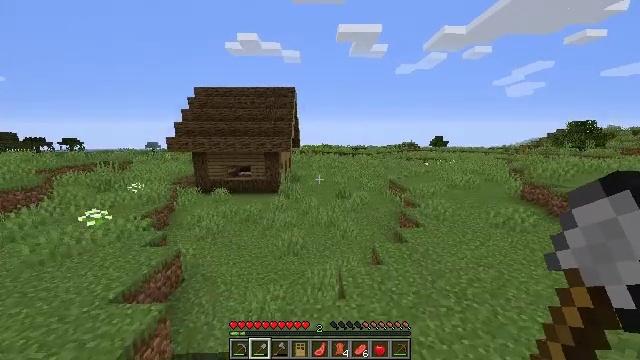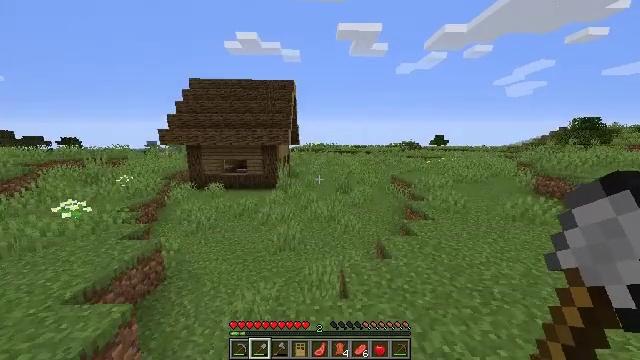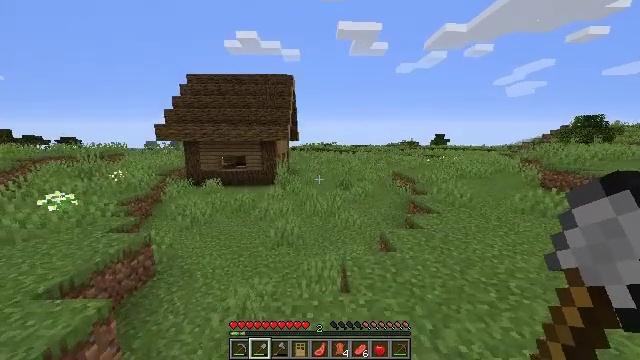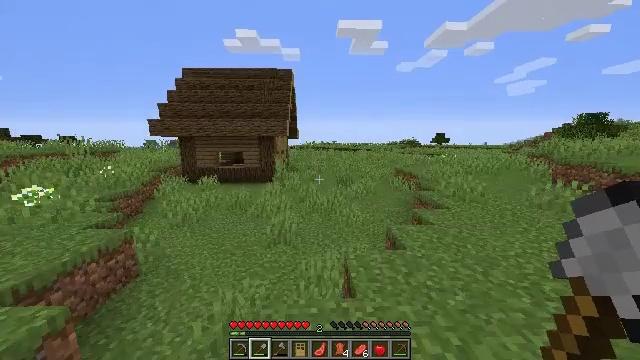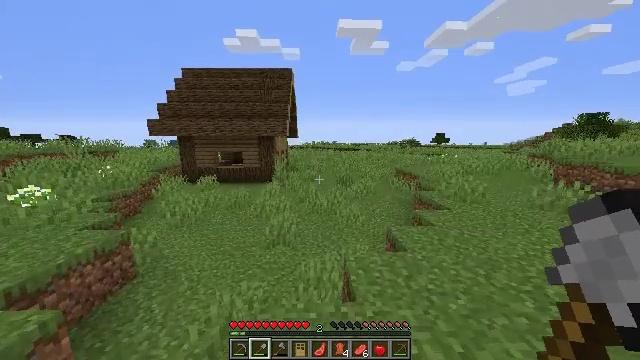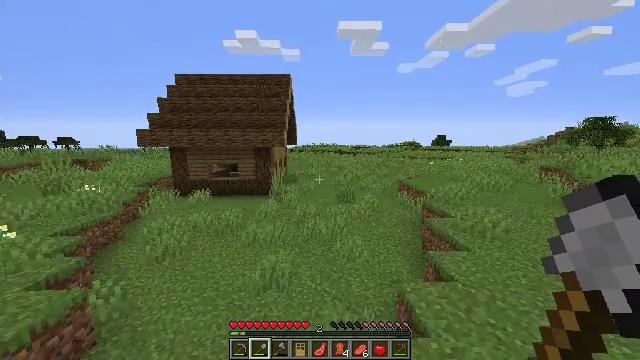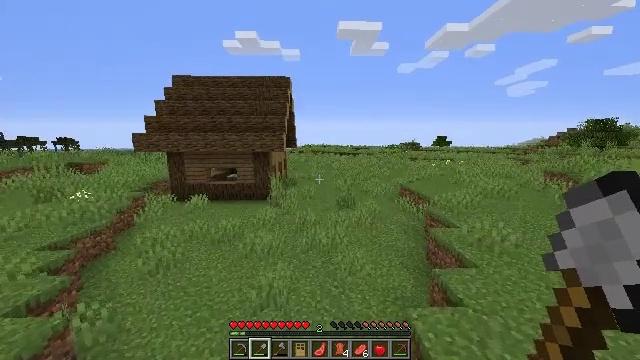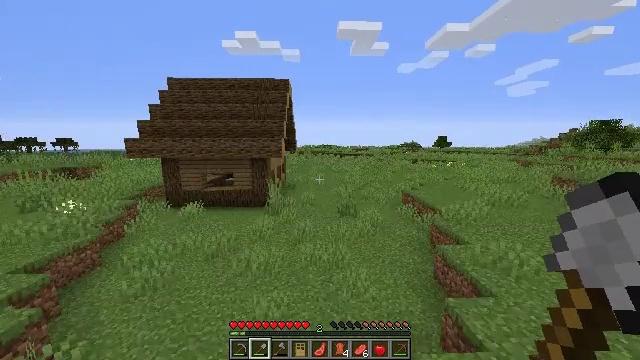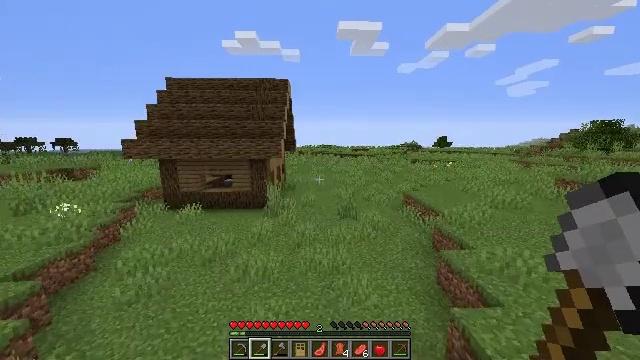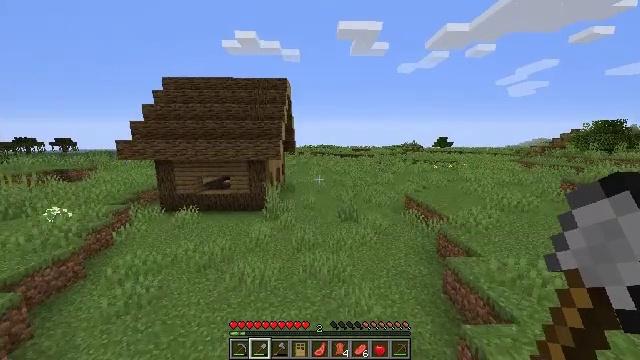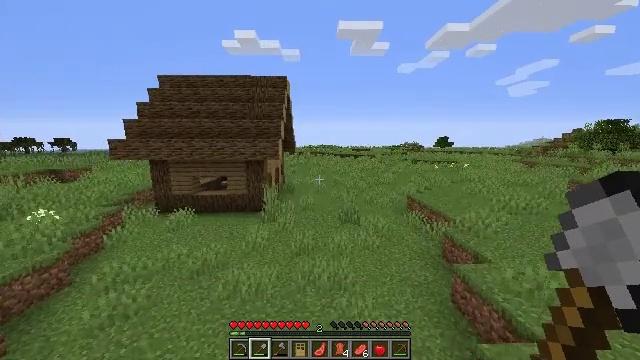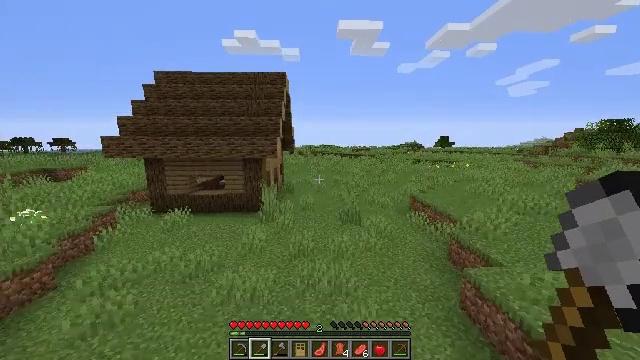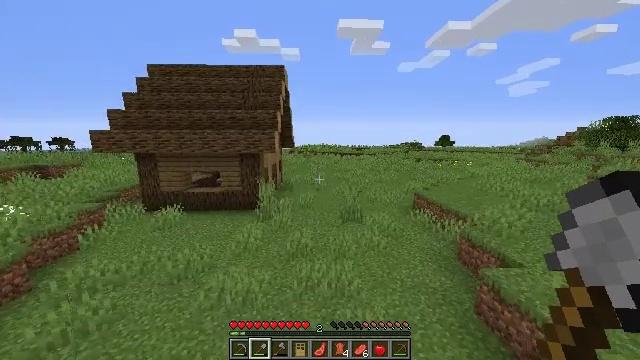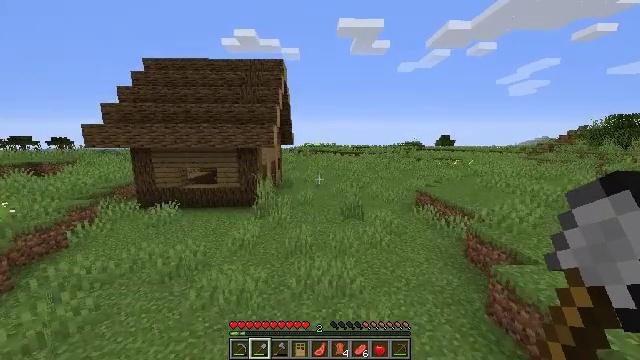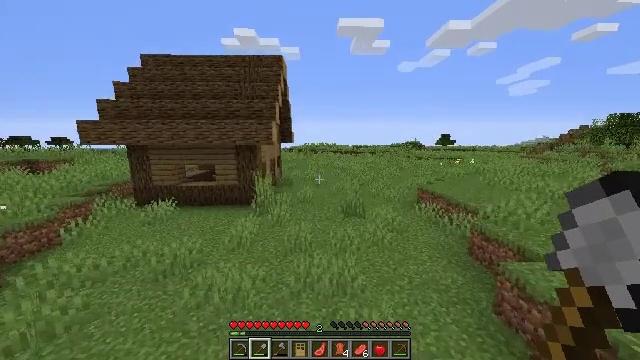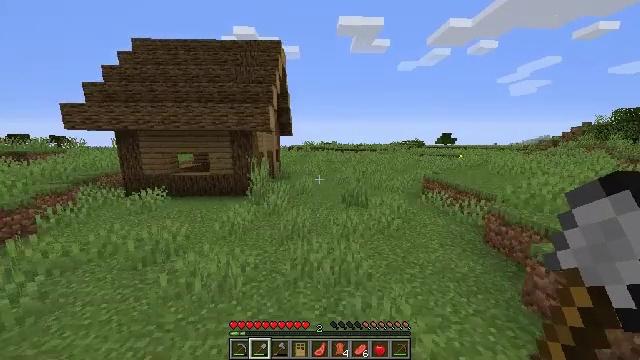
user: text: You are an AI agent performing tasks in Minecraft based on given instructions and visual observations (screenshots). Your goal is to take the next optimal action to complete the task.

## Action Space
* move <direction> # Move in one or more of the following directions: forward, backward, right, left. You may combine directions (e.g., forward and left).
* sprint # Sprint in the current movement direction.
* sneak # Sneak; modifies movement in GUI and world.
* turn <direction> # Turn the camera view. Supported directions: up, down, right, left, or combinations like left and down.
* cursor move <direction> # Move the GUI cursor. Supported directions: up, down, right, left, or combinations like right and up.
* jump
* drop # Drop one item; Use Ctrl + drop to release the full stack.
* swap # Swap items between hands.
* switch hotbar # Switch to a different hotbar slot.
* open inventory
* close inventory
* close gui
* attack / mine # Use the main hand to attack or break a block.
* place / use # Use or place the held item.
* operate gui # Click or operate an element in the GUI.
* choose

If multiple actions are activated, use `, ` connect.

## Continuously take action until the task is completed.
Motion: motion action
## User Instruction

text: craft item air
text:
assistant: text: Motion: move forward, jump
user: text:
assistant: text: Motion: move forward, jump
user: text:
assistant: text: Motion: move forward, jump
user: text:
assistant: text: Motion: move forward, jump
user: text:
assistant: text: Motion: move forward, jump
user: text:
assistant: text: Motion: move forward, jump
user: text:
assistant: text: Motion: move forward, jump
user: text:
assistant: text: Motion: move forward, jump
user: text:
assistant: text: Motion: move forward, jump
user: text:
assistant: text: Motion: move forward, jump
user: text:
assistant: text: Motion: move forward, jump
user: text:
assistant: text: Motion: move forward, jump
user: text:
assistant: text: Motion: move forward, jump
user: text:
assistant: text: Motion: move forward, jump
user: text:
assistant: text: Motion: move forward, jump
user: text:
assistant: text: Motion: move forward, jump
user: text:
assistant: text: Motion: move forward, jump
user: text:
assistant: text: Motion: move forward, jump
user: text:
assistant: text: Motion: move forward, jump
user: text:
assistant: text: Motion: move forward, jump
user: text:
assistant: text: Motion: move forward, jump
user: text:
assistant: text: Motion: move forward, jump
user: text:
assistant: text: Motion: move forward, jump
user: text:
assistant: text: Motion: move forward, jump
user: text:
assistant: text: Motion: move forward, jump
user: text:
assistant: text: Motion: move forward, jump
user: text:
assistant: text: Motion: move forward, jump
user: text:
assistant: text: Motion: move forward, jump
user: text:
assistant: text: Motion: move forward, jump
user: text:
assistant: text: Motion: move forward, jump